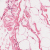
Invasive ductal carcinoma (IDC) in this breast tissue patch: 0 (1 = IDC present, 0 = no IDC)